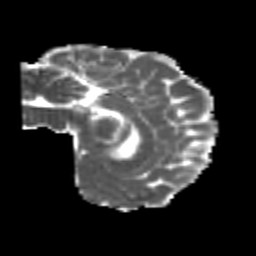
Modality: MD
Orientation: sagittal
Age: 20
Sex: female
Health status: healthy
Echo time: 0.074 s